高二 · 解析几何
(2014 福建) 已知圆 $C:(x-a)^{2}+(y-b)^{2}=1$, 设平面区域 $\Omega=\left\{\begin{array}{l}x+y-7 \leq 0, \\ x-y+7 \geq 0, \\ y \geq 0\end{array}\right.$, 若圆心 $C \in \Omega$,且.

圆 $C$ 与 $x$ 轴相切, 则 $a^{2}+b^{2}$ 的最大值为
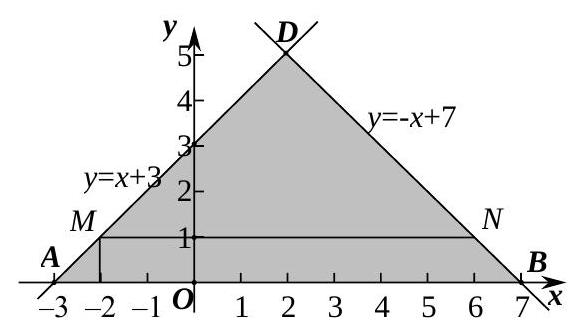
A. 5
B. 29
C. 37
D. 49
答案: C
解析: 平面区域 $\Omega$ 为如图所示的阴影部分的 $\triangle A B D$,

因圆心 $C(a, b) \in \Omega$, 且圆 $C$ 与 $x$ 轴相切, 所以点 $C$ 在如图所示的线段 $M N$ 上, 线段 $M N$ 的方程为 $y=1(-2 \leqslant x \leqslant 6)$, 由图形得, 当点 $C$ 在点 $N(6,1)$ 处时, $a^{2}+b^{2}$ 取得最大值 $6^{2}+1^{2}=37$, 故选 C.